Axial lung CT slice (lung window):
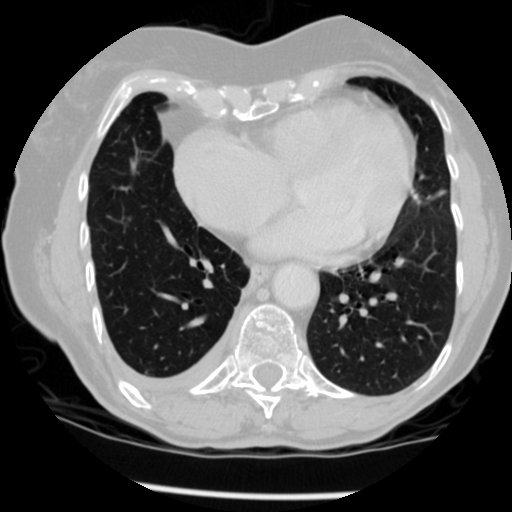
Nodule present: no